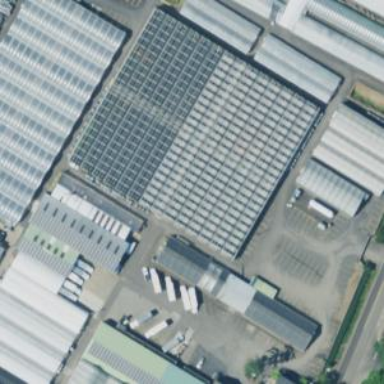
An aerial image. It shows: Greenhouse.